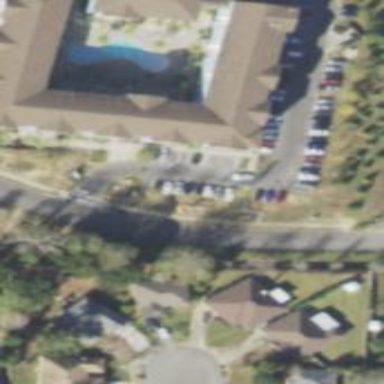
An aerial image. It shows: Parking space is available.